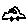
Label: car